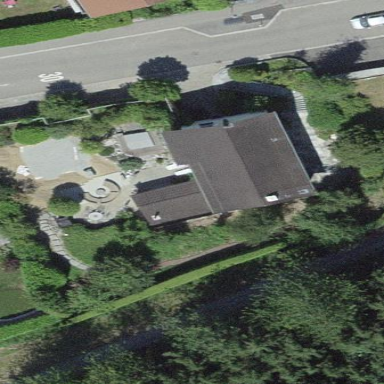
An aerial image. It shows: Detached residential building with gabled roof.